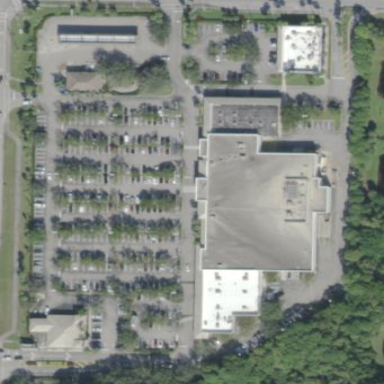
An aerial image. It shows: Retail area.